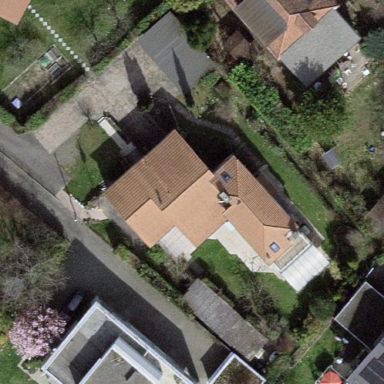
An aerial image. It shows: Garden surrounded by fence.